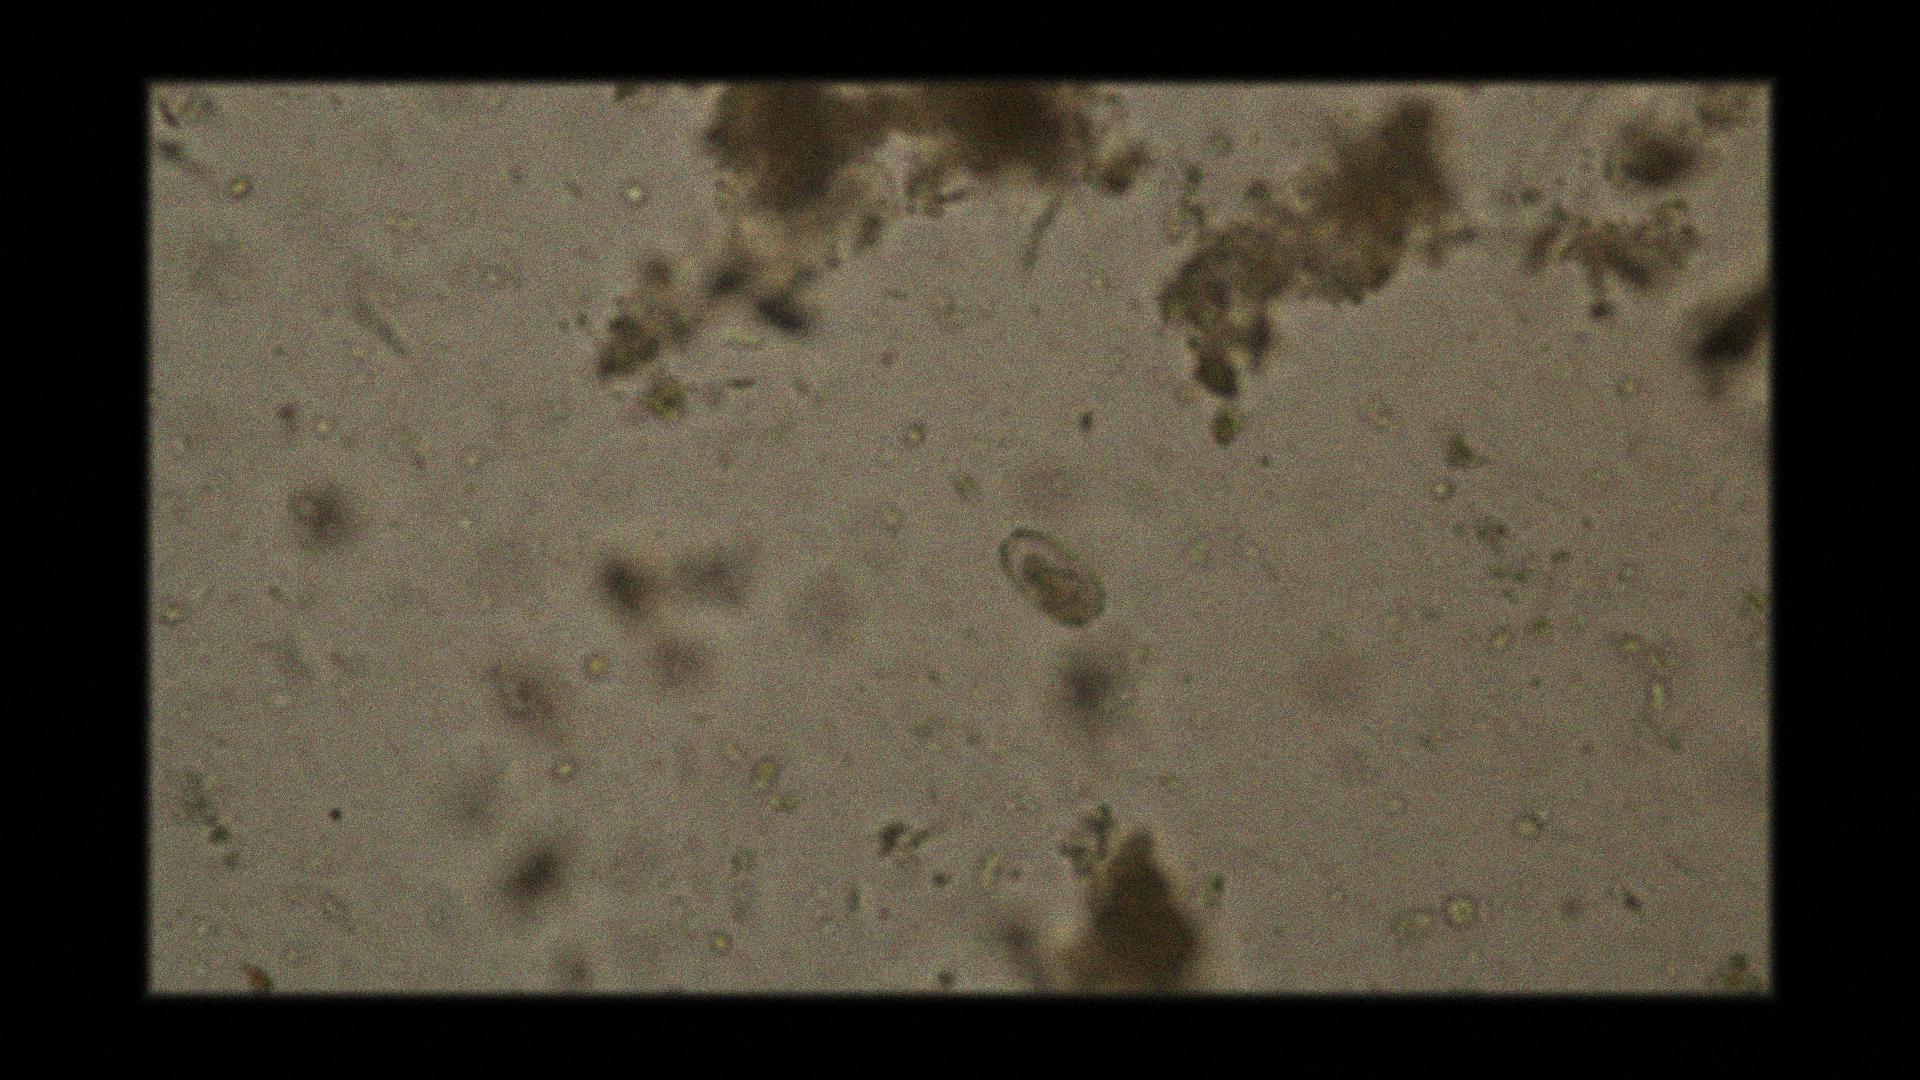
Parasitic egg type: Capillaria philippinensis